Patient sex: F
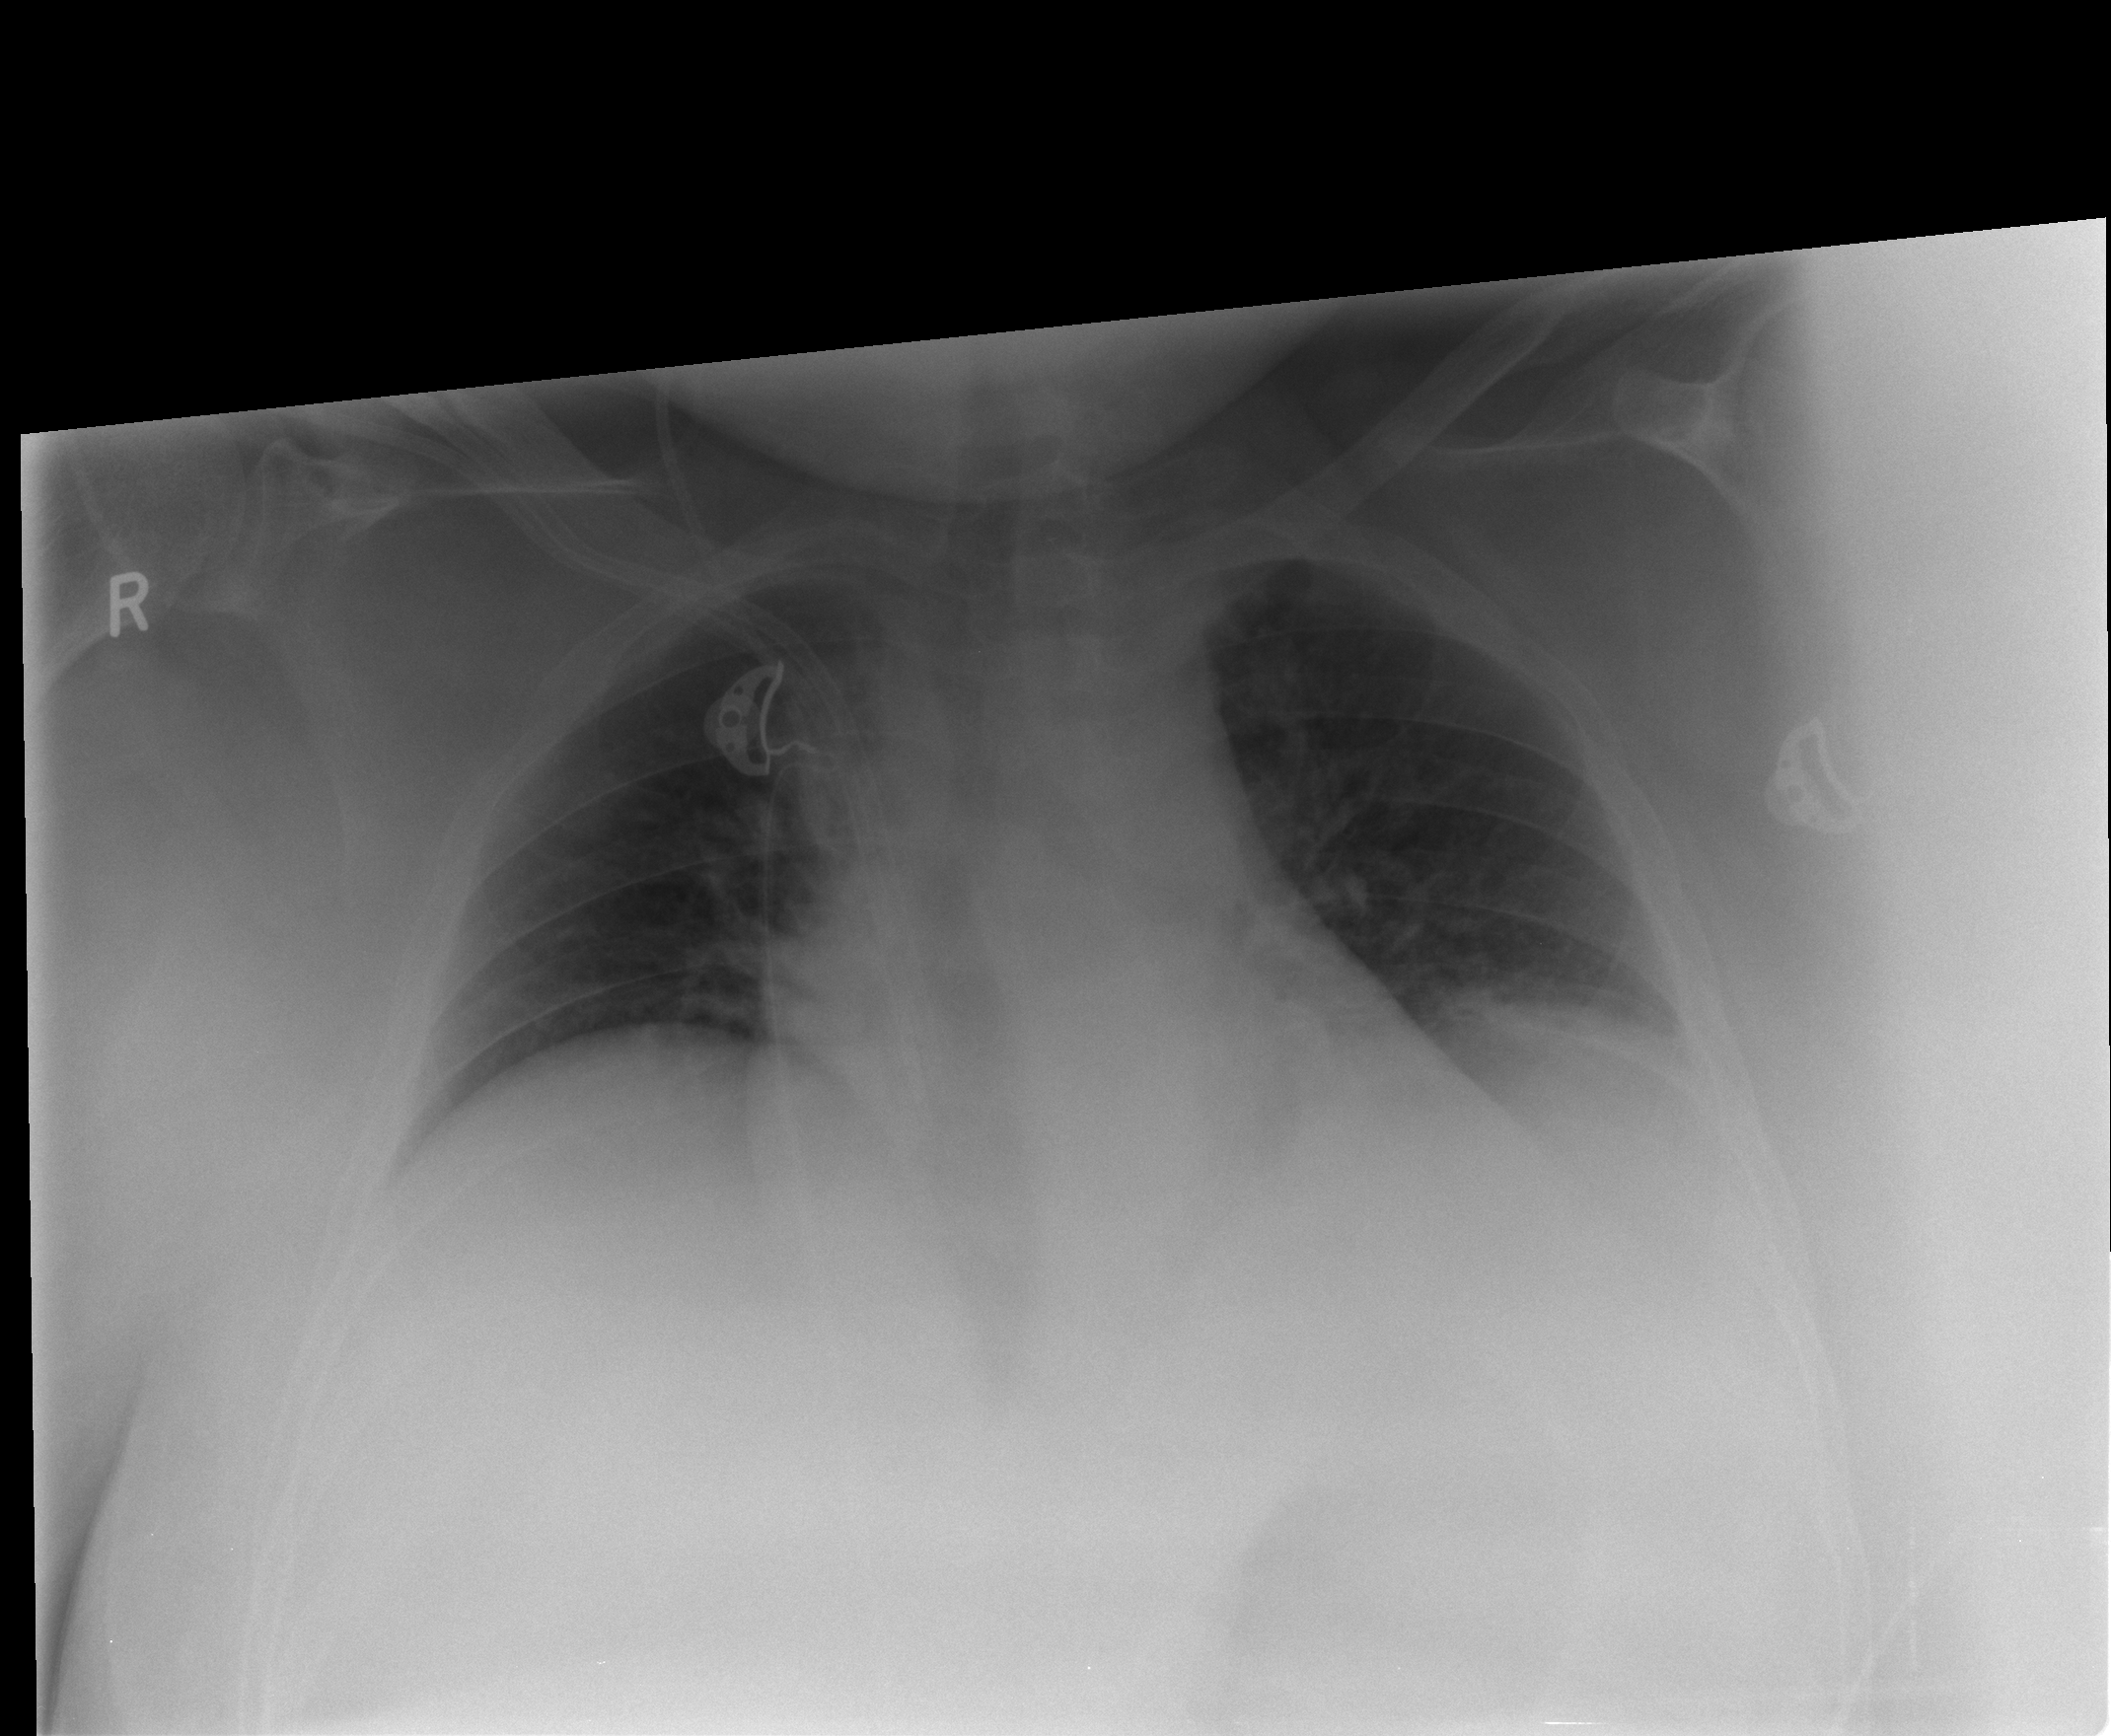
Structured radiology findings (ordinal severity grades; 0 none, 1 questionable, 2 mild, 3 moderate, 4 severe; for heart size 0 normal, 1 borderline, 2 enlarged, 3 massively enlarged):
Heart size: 0
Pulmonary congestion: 0
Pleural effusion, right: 0
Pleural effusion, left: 0
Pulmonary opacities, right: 0
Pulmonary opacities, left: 0
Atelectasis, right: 0
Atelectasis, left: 2